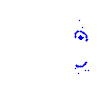
Particle: kaon